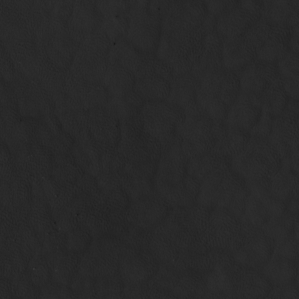
Label: non_frost